Current action and preconditions to check: trajectory_clear

Your task: For each precondition in the list above, predict whether it will hold at this action.

Consider the current scene as observed from the mobile robot's camera, and analyze the predicted future states of all dynamic agents (e.g., people, animals, vehicles, or any moving entities) within the NEXT SECOND.

IMPORTANT: Only answer "very likely" if you are absolutely certain—based on strong, clear evidence—that a dynamic agent will violate the precondition in the predicted future state. Do NOT answer "very likely" for unlikely, ambiguous, or low-probability risks.

Ask yourself for each precondition: Is there a high probability, with clear and convincing evidence, that the predicted future states of any dynamic agent will interfere with the predicted future state of the currently executing action within the NEXT SECOND, causing that precondition to fail?

Assess the risk level based on these predictions. Use "likely" or "very likely" if motions create a clear risk of interference.

Use "neutral" or "improbable" if agents are nearby but their predicted paths are clearly diverging or non-conflicting.

Failure Risk Categories: "very improbable", "improbable", "neutral", "likely", "very likely"

Answer Format: Output ONLY the probability_of_failure value from these categories: "very improbable", "improbable", "neutral", "likely", "very likely"

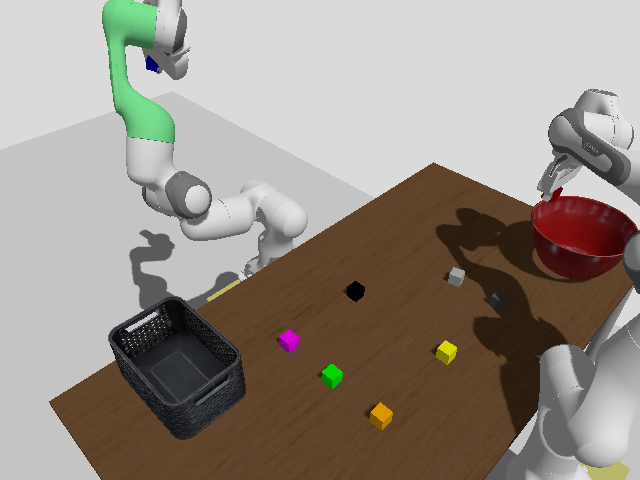

Answer: very improbable